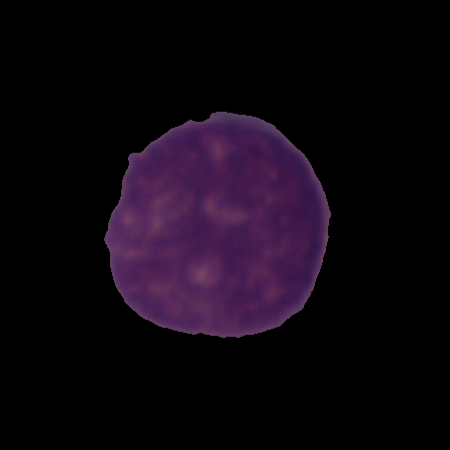
Label: healthy